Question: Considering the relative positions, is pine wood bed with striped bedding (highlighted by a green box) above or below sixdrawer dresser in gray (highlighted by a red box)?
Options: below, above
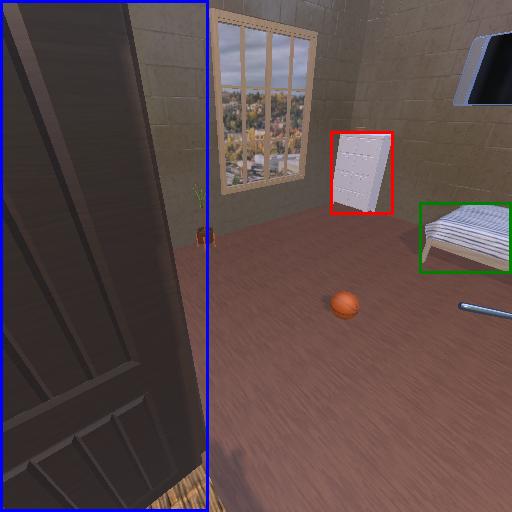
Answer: below